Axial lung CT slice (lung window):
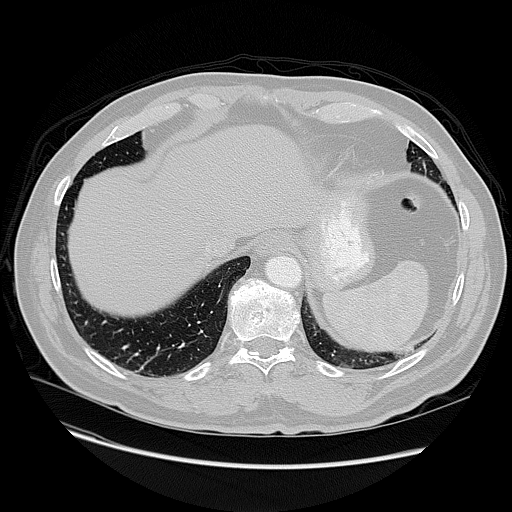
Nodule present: no